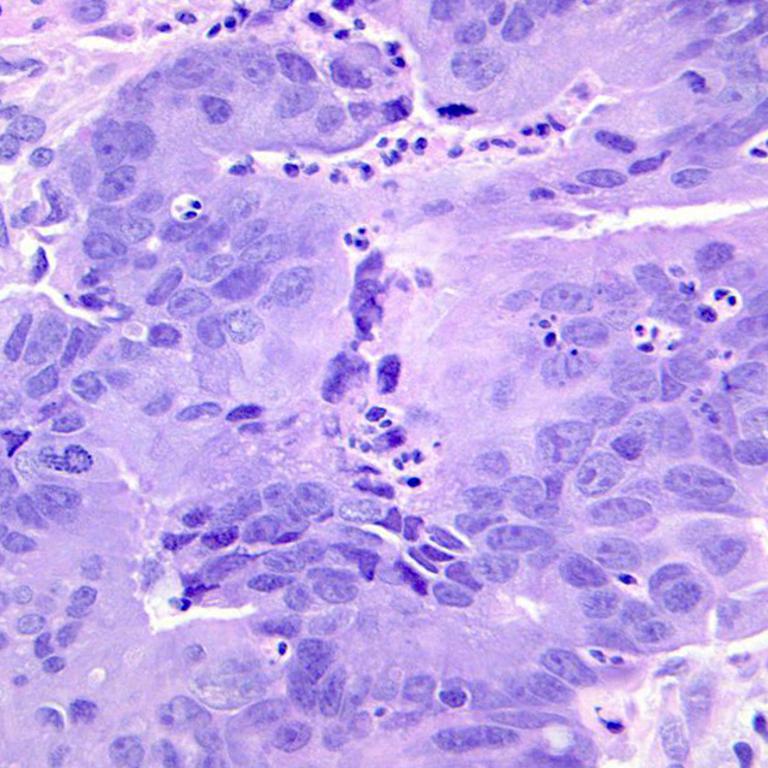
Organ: colon
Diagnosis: adenocarcinomas